Question: I'm using gnuplot to plot some data in terminal, but, I can't understand what it is I'm actually plotting..
The data that I am plotting is as follows:
'''
0 0
0 0
0 0
0 0
0 0
0 0
0 0
-4.30073 11.0396
0.597324 0.717791
0.994737 <PHONE>
0.461595 -<PHONE>
0.823025 -0.028436
0.175018 -0.325786
-0.162711 -0.095196
0.162538 -<PHONE>
-0.207604 -<PHONE>
-0.428694 0.406283
-0.509088 -0.863523
-1.98853 -0.834989
-0.81263 -0.44062
'''
And the result is as follows:

Is gnuplot therefore just plotting the first columns of data, or performing a calculation on the data in order to plot?
The command that I'm using is as follows:
'''
plot './data.txt' using 2 with lines
'''
Any help would be greatly appreciated
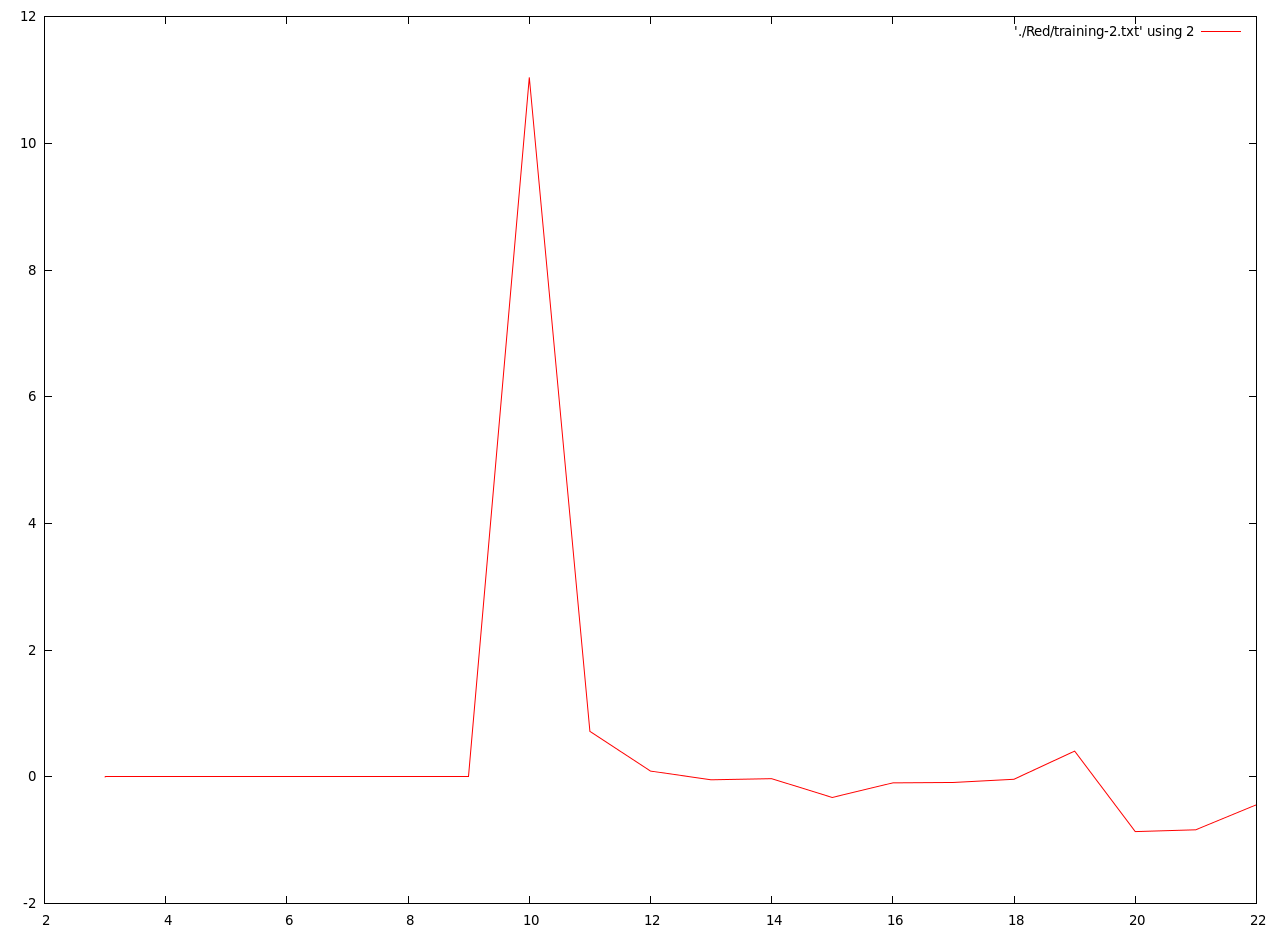
Answer: It's just plotting second column of your datafile. (zeroes and after them goes spike to 11, gnuplot starts indexing from 1). For plotting just first column you can use:
'''
plot './data.txt' using 1 with lines
'''
Or if you want to plot XY graph just type one of following examples:
'''
#simplest case, uses first column for X axis and second for Y
plot './data.txt' with lines
#Same as previous, but can be helpful if there more than two columns in datafile
plot './data.txt' using 1:2 with lines
#Uses second column for X and first for Y
plot './data.txt' using 2:1 with lines
'''
Hope this will answer your question.